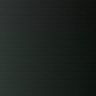
Metastatic tissue present: no